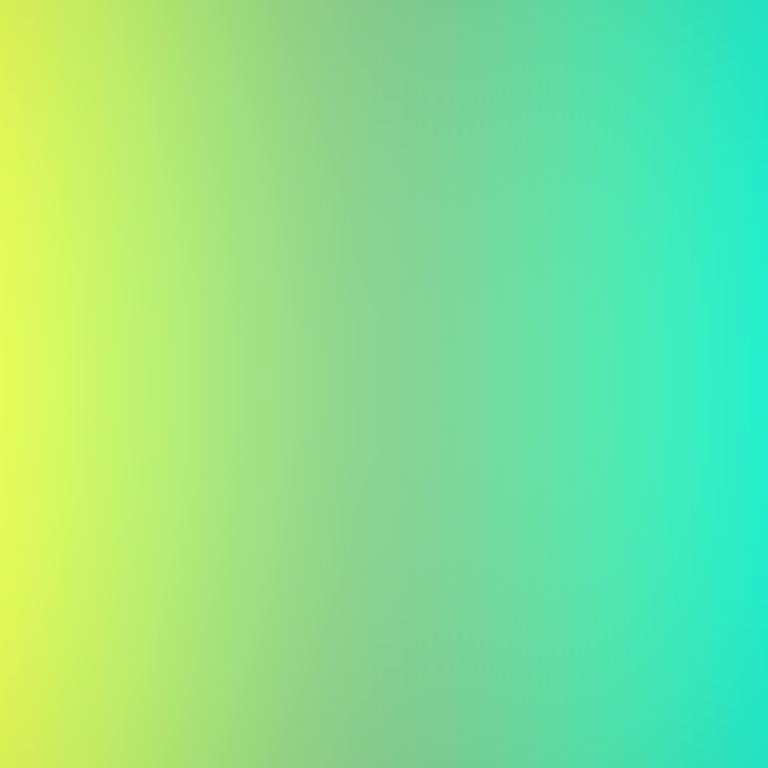
Abstract light effect, smooth gradient from bright yellow to soft cyan, fresh atmosphere, diffuse light, no room, no furniture, no objects.